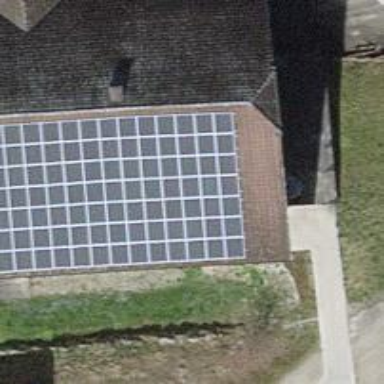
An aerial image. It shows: Solar power generator using photovoltaic panels.